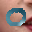
Label: 0